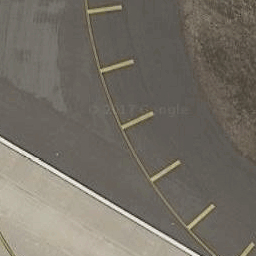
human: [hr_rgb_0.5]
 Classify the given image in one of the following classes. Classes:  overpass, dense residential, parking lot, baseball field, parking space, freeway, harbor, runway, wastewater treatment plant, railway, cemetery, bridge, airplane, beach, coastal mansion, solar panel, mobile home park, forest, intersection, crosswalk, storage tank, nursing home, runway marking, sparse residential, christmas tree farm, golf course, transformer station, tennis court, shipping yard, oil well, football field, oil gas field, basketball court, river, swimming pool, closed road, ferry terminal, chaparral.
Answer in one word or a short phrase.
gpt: runway marking